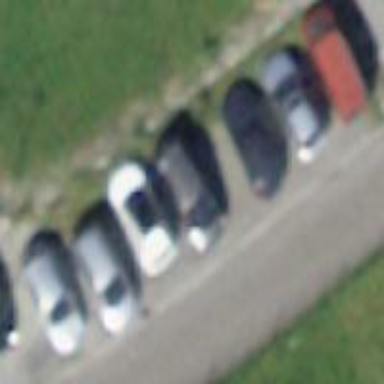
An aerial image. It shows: Parking lane area.